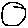
Label: circle